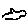
Label: bird